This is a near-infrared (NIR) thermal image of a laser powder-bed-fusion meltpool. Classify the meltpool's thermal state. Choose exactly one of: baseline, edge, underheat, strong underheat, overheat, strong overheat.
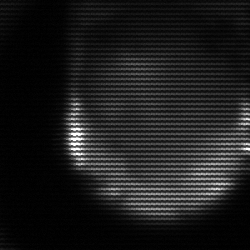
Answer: edge